Question: i am writing an android app that simulates <URL> web site
I have a list of movies in the listView and when i click on a single movie i want to have a list of reviews (if you click on the web site you will see them) however my application stops working when i click
MainActivity
'''
public void onItemClick(AdapterView<?> parent, View view, int position,
long id) {
System.out.println ("clicked");
Movie data = (Movie) adapter.getItem(position);
String url = data.getLinks().getReviews();
System.out.println (url);
Intent intent = new Intent();
intent.setClass(getActivity(), MovieDetailsActivity.class);
intent.setData(Uri.parse(url));
startActivity(intent);
}
'''
Second Activity - that suppose to start a list
'''
package charnetskaya.rottentomatoes;
public class MovieDetailsActivity extends Activity {
static String url;
protected void onCreate(Bundle savedInstanceState) {
super.onCreate(savedInstanceState);
setContentView(R.layout.movie_details);
if (savedInstanceState == null) {
getFragmentManager().beginTransaction()
.add(R.id.container, new PlaceholderFragment()).commit();
}
System.out.println("CREATED");
Intent intent = getIntent();
Uri uri = intent.getData();
url = uri.toString();
}
public boolean onCreateOptionsMenu(Menu menu) {
getMenuInflater().inflate(R.menu.main, menu);
return true;
}
@Override
public boolean onOptionsItemSelected(MenuItem item) {
// Handle action bar item clicks here. The action bar will
// automatically handle clicks on the Home/Up button, so long
// as you specify a parent activity in AndroidManifest.xml.
int id = item.getItemId();
if (id == R.id.action_settings) {
return true;
}
return super.onOptionsItemSelected(item);
}
public static class PlaceholderFragment extends Fragment implements
OnItemClickListener {
private ReviewsAdapter adapter;
public PlaceholderFragment() {
}
public View onCreateView(LayoutInflater inflater, ViewGroup container,
Bundle savedInstanceState) {
View rootView = inflater.inflate(R.layout.movie_details, container,
false);
ListView list = (ListView) rootView.findViewById(R.id.reviewsList);
adapter = new ReviewsAdapter(inflater);
list.setAdapter(adapter);
System.out.println("HERE");
DownloadReviews task = new DownloadReviews(url);
task.execute(new Void[0]);
System.out.println("THERE");
return list;
}
@Override
public void onItemClick(AdapterView<?> arg0, View arg1, int arg2,
long arg3) {
// TODO Auto-generated method stub
}
}
'''
}
the error message

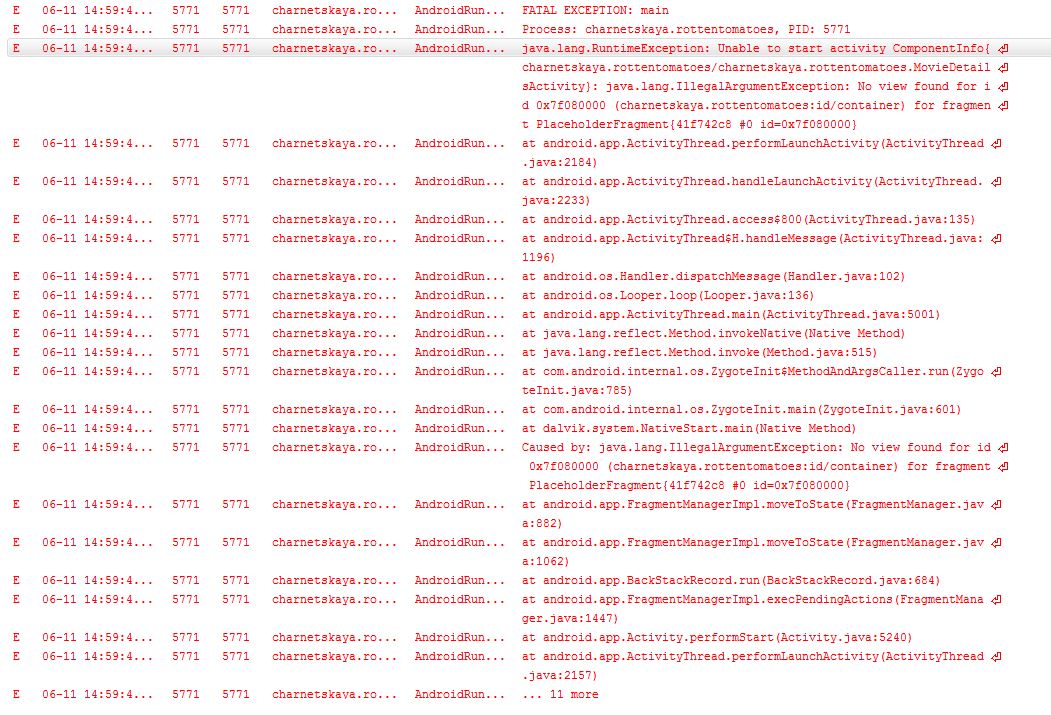
Answer: In your 'PlaceholderFragment' 'onCreateView' try to return 'rootView' not a 'list'.
'''
public View onCreateView(LayoutInflater inflater, ViewGroup container,
Bundle savedInstanceState) {
View rootView = inflater.inflate(R.layout.movie_details, container,
false);
ListView list = (ListView) rootView.findViewById(R.id.reviewsList);
adapter = new ReviewsAdapter(inflater);
list.setAdapter(adapter);
System.out.println("HERE");
DownloadReviews task = new DownloadReviews(url);
task.execute(new Void[0]);
System.out.println("THERE");
return rootView;
}
'''